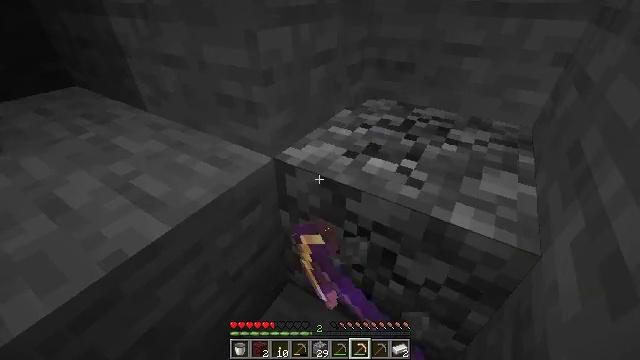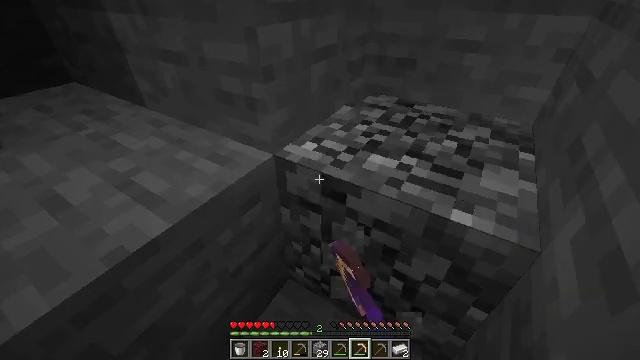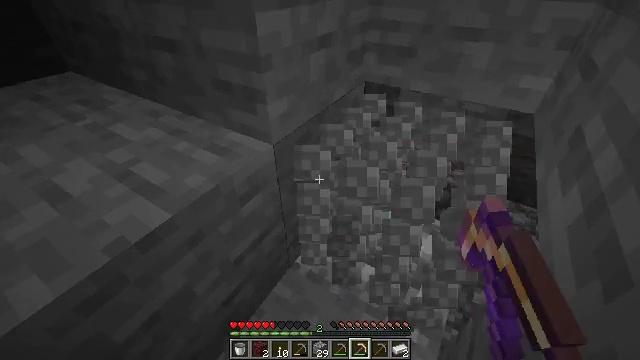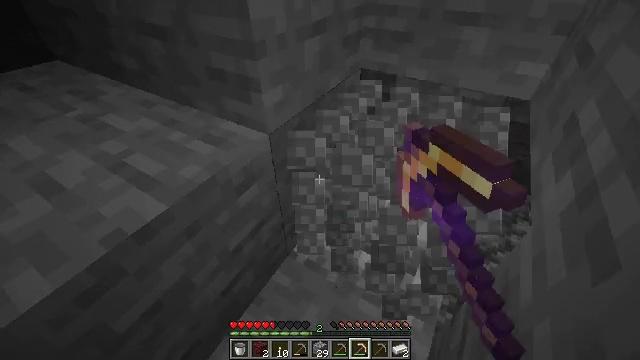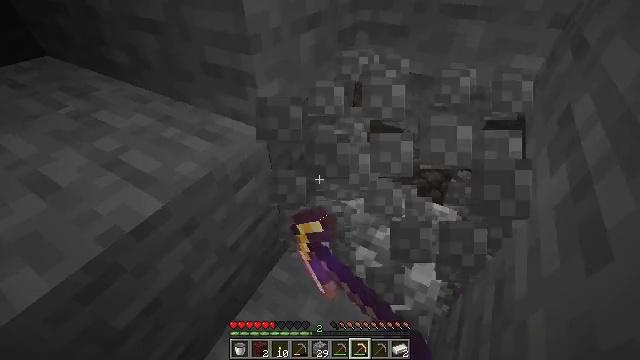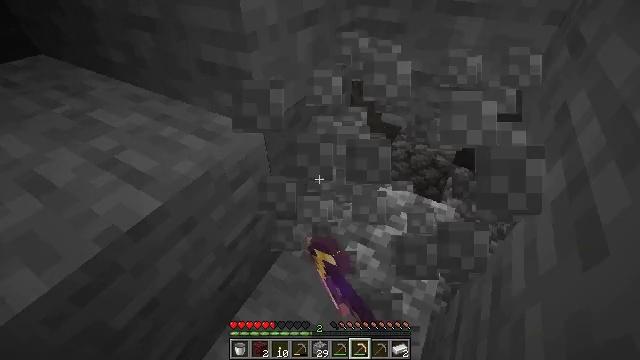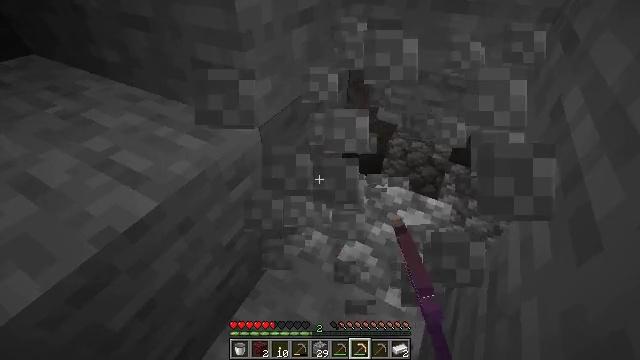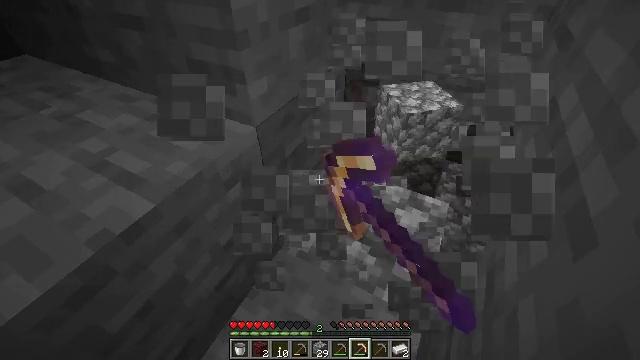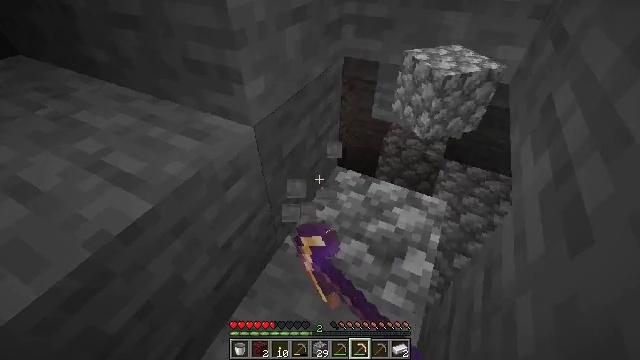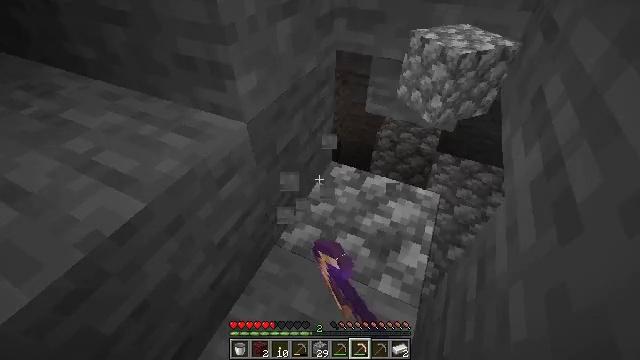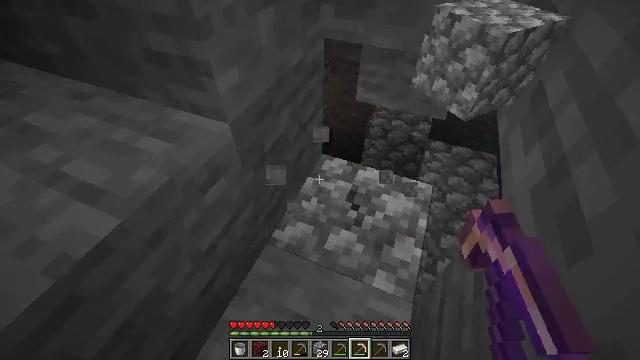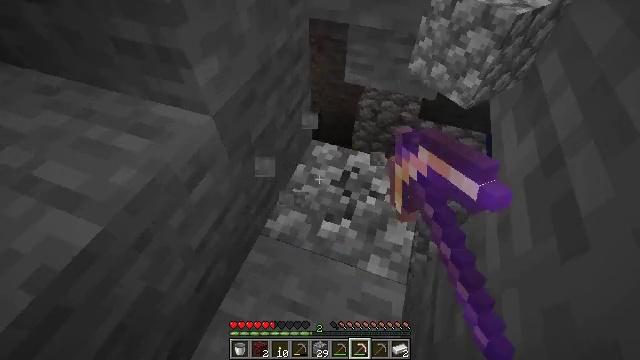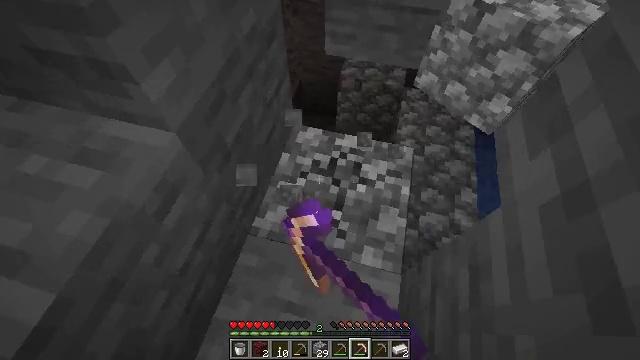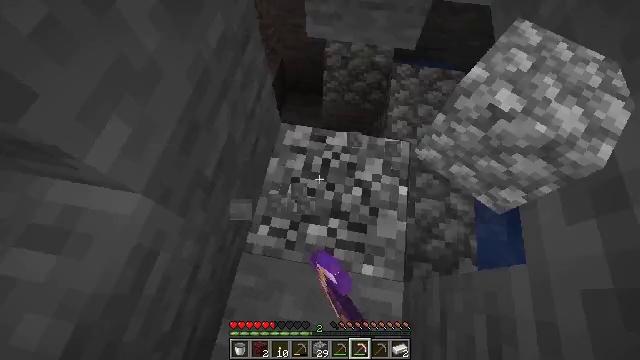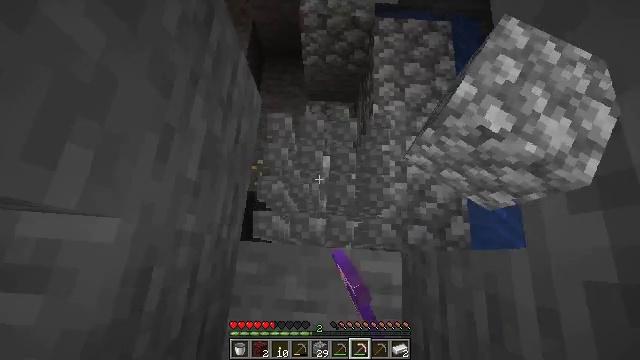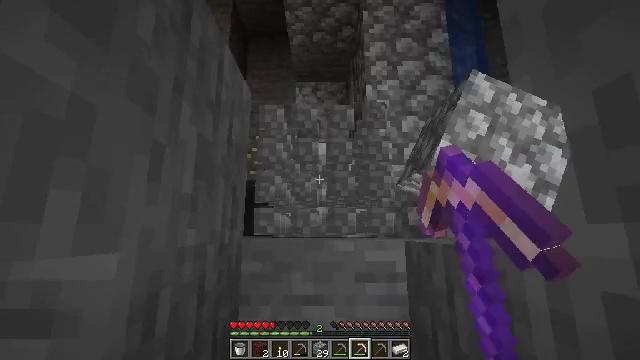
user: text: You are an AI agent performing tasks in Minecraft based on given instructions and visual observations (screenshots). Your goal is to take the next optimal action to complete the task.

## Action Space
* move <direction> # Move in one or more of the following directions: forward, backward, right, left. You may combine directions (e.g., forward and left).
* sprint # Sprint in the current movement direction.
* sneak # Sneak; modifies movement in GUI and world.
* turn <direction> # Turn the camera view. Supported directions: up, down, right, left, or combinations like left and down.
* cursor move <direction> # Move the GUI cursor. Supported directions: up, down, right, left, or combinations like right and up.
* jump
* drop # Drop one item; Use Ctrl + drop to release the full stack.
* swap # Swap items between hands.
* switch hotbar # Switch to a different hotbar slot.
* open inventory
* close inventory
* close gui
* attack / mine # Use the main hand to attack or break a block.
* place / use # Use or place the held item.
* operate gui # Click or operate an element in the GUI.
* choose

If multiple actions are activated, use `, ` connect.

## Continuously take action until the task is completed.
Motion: motion action
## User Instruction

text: Mine cobblestone underground.
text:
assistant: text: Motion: attack / mine
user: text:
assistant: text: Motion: turn down, attack / mine
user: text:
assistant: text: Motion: turn right and down, attack / mine
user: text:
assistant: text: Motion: turn down, attack / mine
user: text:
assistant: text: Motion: attack / mine
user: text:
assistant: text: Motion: attack / mine
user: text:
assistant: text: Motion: attack / mine
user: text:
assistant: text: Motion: attack / mine
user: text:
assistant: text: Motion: turn right and down, attack / mine
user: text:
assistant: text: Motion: move forward, turn right and down, attack / mine
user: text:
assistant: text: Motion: move forward, turn right and down, attack / mine
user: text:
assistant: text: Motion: move forward, turn right and down, attack / mine
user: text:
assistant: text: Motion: move forward, turn right and down, attack / mine
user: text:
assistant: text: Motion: turn right and down, attack / mine
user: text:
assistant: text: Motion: turn right and down, attack / mine
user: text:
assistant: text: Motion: attack / mine
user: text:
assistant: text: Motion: attack / mine
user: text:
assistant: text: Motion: attack / mine
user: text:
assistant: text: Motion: attack / mine
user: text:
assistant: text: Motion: no_op